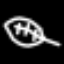
Label: leaf